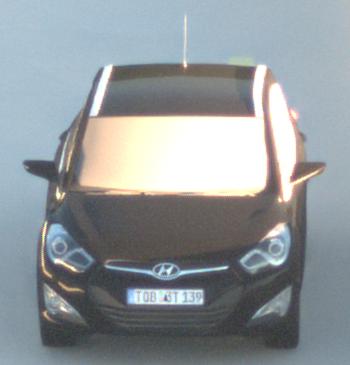
Make: Hyundai
Model: i40 Kombi 1.6 GDI
Detailed model: i40 (VF) Kombi
Model produced from: 2012/08
Model produced until: 2013/09
Doors: 5
Color: black
Road condition: dry road
Daytime: sunrise or sunset
Contrast: high contrast